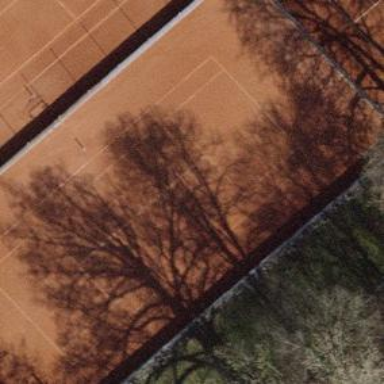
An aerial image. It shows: Tennis court on pitch.